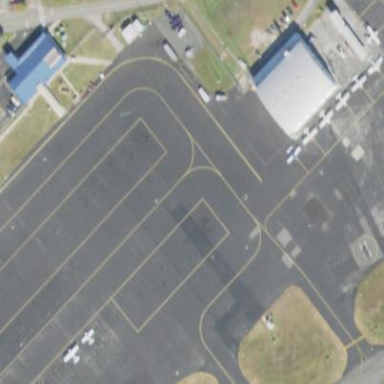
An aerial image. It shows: Apron at the airport.